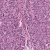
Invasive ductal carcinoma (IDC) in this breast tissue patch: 1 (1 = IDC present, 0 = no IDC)